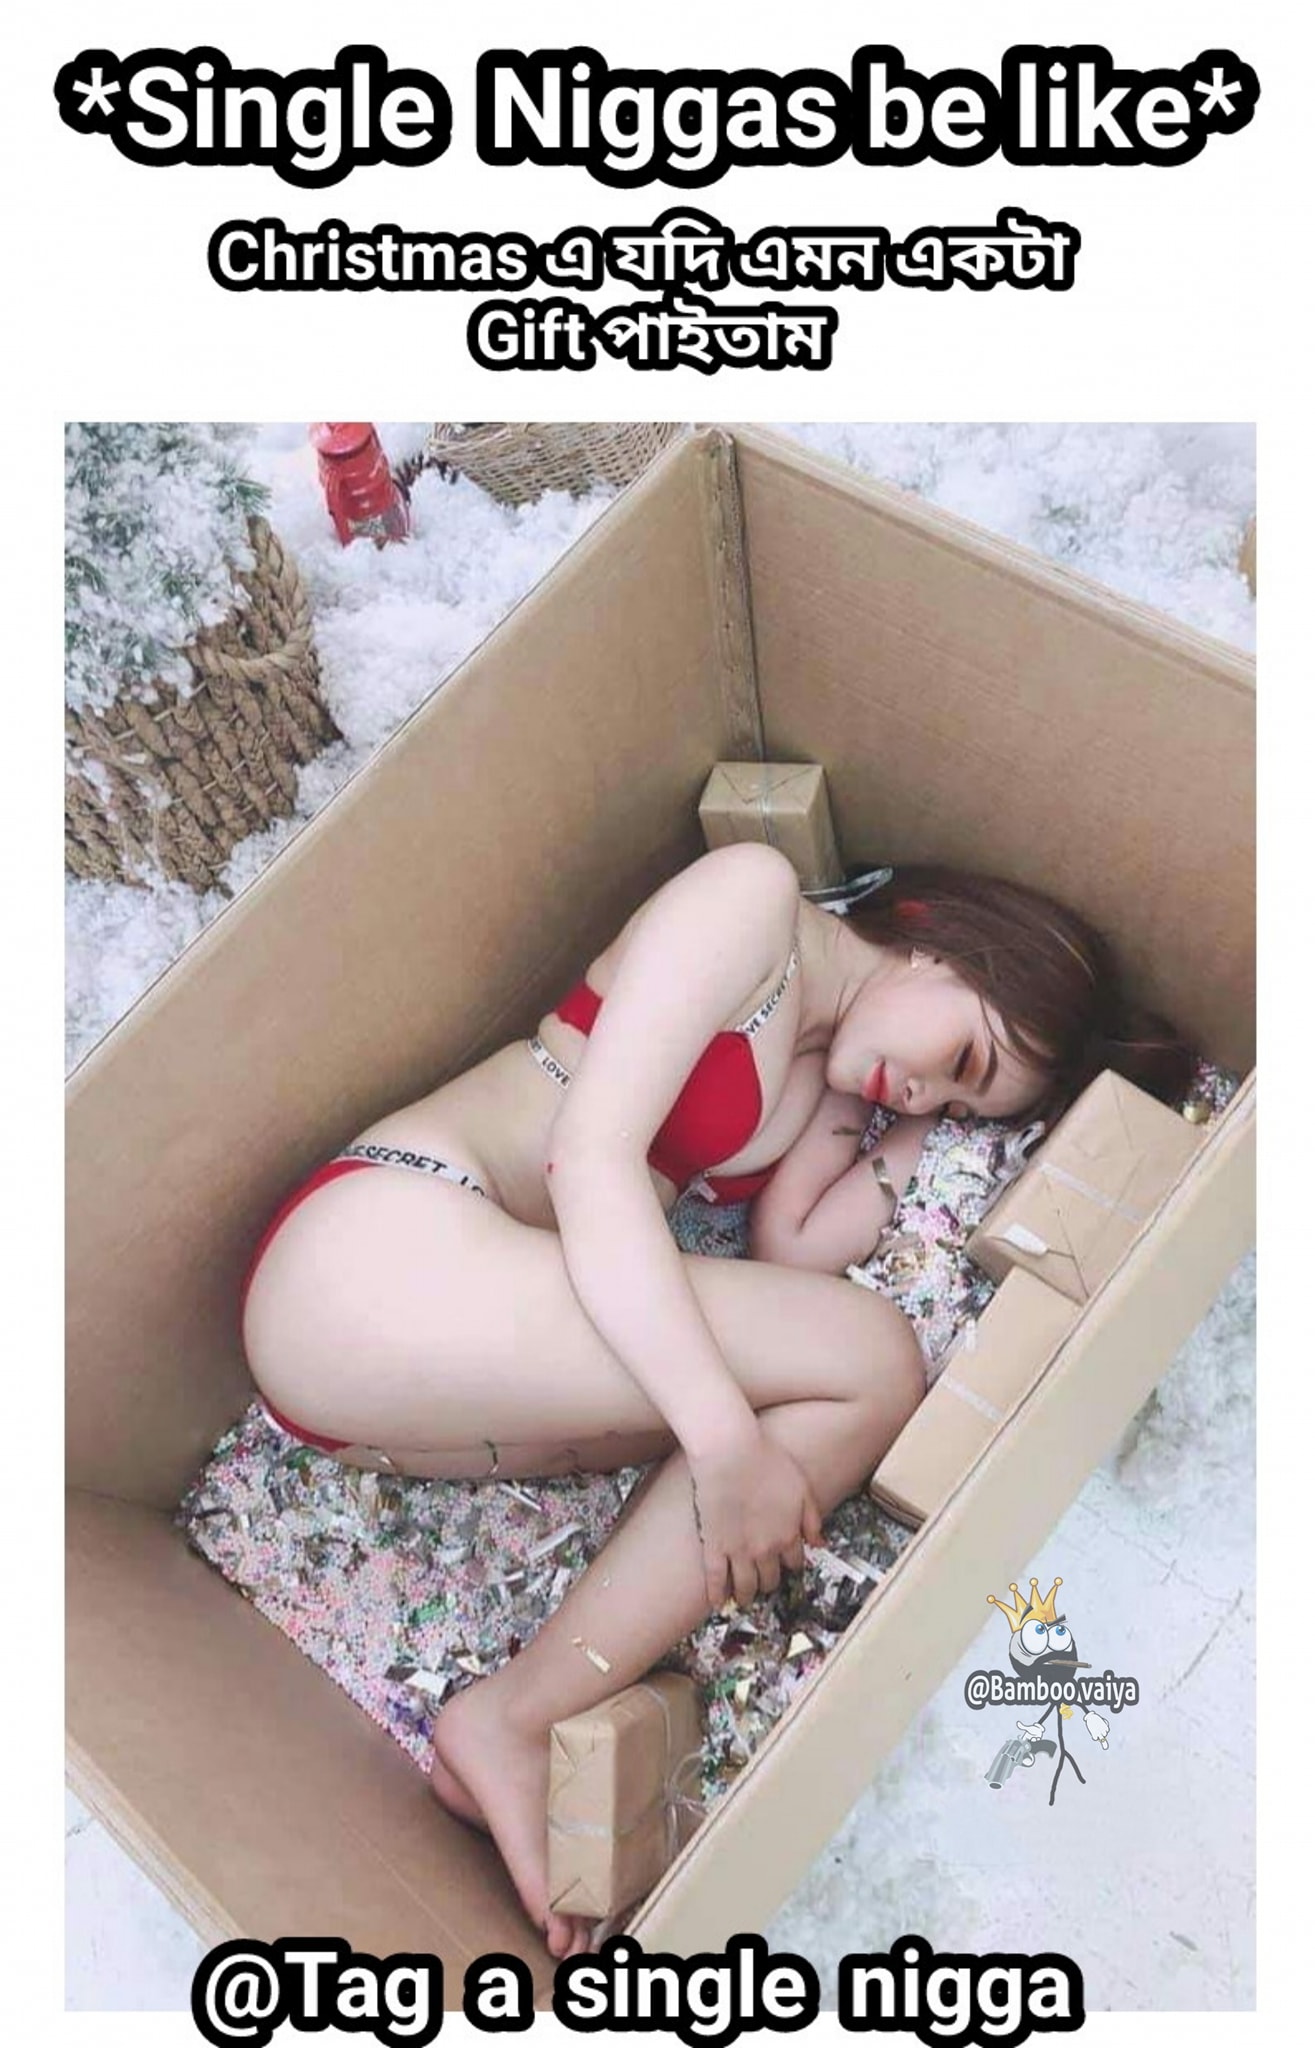
Caption: *Single Niggas be like   Christmas এ যদি এমন একটা Gift পাইতাম   @ Tag a single nigga
Label: non-hate